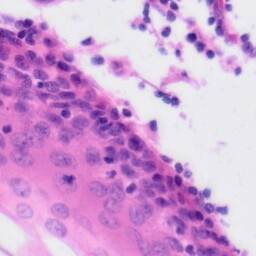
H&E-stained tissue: Tonsil